Question: I have two lists declared as follows:
'''
Dim lstDBItems As New List(Of DBItem)
Dim lstAppItems As New List(Of AppItem)
'''
I am trying to do something like this:
I've a function which returns List(Of AppItem):
'''
Function GetAppItems() As List(Of AppItem)
'...
End Function
'''
In the above function I populate lstDBItems and then write the return statement like follows:
'''
Return lstDBItems.Select(Function(x)
dim oItem As New AppItem()
oItem.Property1 = x.DbProperty1
'...
Return oItem
End Function)
'''
The weird thing is the code compiles, but on rumtime I get a type case error. What is the correct way of doing what I'm trying to achieve...?
PS: Excuse the screenshot tampering.

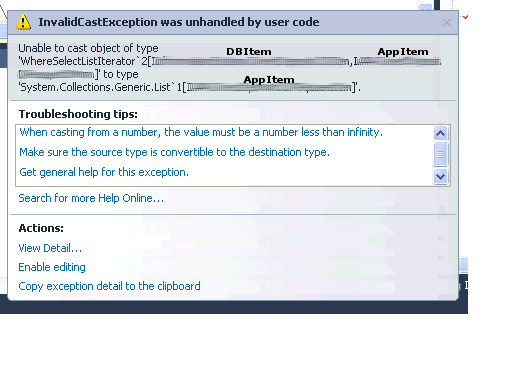
Answer: Add 'ToList()' after the 'Select' to have a 'List(Of AppItem)' as return value